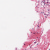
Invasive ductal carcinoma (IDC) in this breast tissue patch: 0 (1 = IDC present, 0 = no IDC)